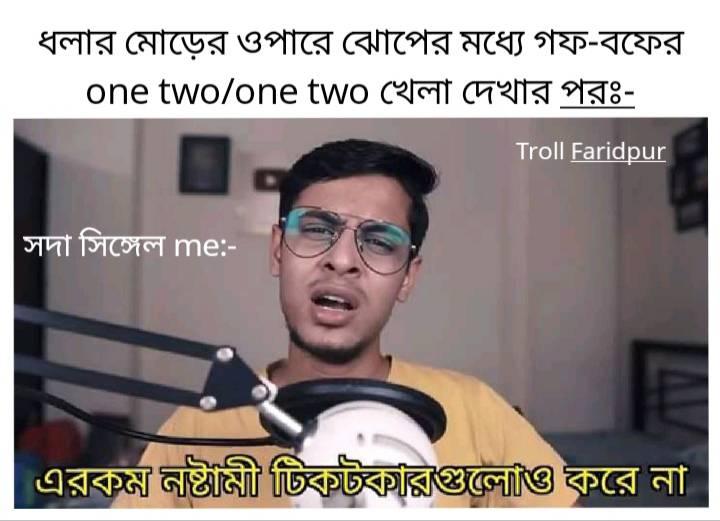
Caption: ধলার মোড়ের ওপারে ঝোপের মধ্যে গফ - বফের one two / one two  খেলা দেখার পরঃ      সদা সিঙ্গেল  me:   এরকম নষ্টামী টিকটকারগুলোও করে না
Label: hate